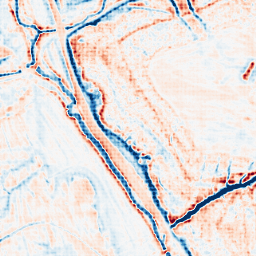
Category: multiscale
Decomposition family: dog_multiscale
Decomposition parameters: sigma_ratio: 1.6
n_scales: 4
base_sigma: 0.5
Upsampling method: sinc_hamming
Upsampling parameters: scale: 4
kernel_size: 4
Upsampling scale: 4